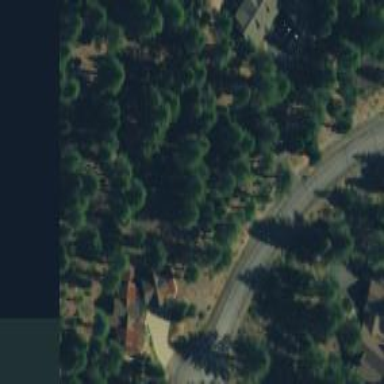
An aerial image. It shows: Evergreen woodland with needle-leaved trees.